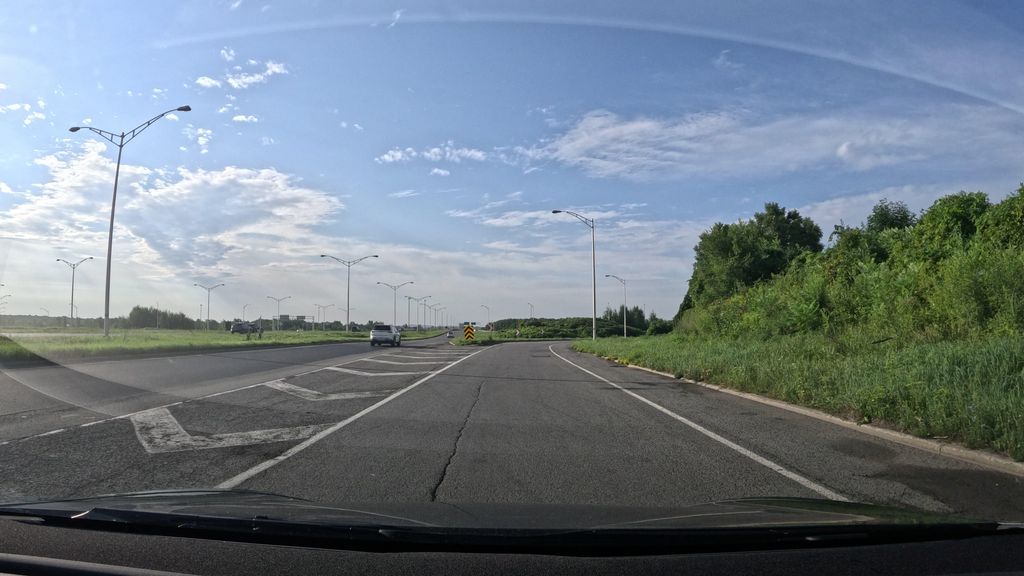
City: montreal